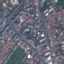
Land use / land cover class: Residential